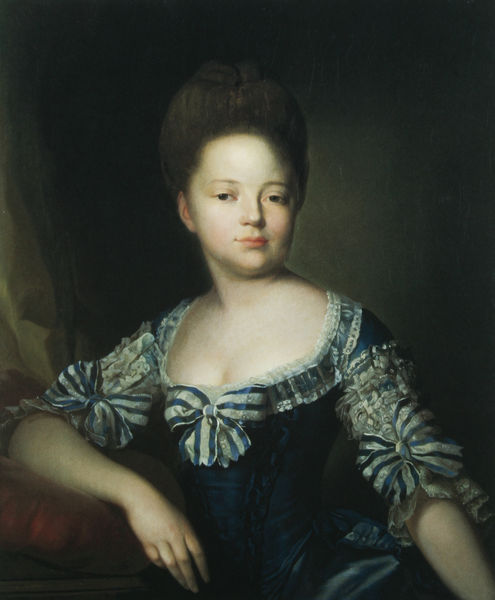
Titel: Prinzessin Sophie Dorothée von Württemberg
Standort: St. Petersburg
Institution: Schloss Pawlowsk
Schlagwörter: blau, dunkel, gemälde, hand, haut, nackt, schatten, weiß, mädchen, sitzen, abend, ausschnitt, braun, brust, busen, decolte, elegant, ellbogen, finger, frankreich, frau, frisur, grau, haar, hell, hintergrund, kleid, licht, mund, nase, raum, schwarz, stirn, zimmer, blick, dame, rot, tuch, malerei, muster, schleife, jung, wand, arm, arme, augen, barock, blass, falten, gesicht, inkarnat, samt, spitze, ärmel, bildnis, hände, portrait, porträt, vorhang, gewand, haare, pose, sessel, sitzend, stoff, adel, kind, spitzen, schleifen, augenbrauen, borte, brustbild, dekollete, dekolletee, dekollte, dekoltee, frontal, lippen, ohren, prinzessin, rokoko, seide, perücke, lächeln, taille, komplementär, mieder, hof, ausdruck, lehnen, kissen, falte, gardine, weiblich, ernst, glanz, pupillen, gestreift, maler, streifen, hochsteckfrisur, junge frau, rüschen, stofflichkeit, ellenbogen, aufstützen, betrachter, unterrock, jugend, proträt, arrogant, verachtung, frontalansicht, blickrichtung, geschnürt, frauenportrait, aufgestützt, bleich, hochfrisur, hochkant, korsett, dekolltee, volant, korsage, toupiert, decollete, hochmütig, ärme, adeling, auftoupiert, blueorange, frankeich, frankrech, gorset, haur, lasche, toupage, verächtlich